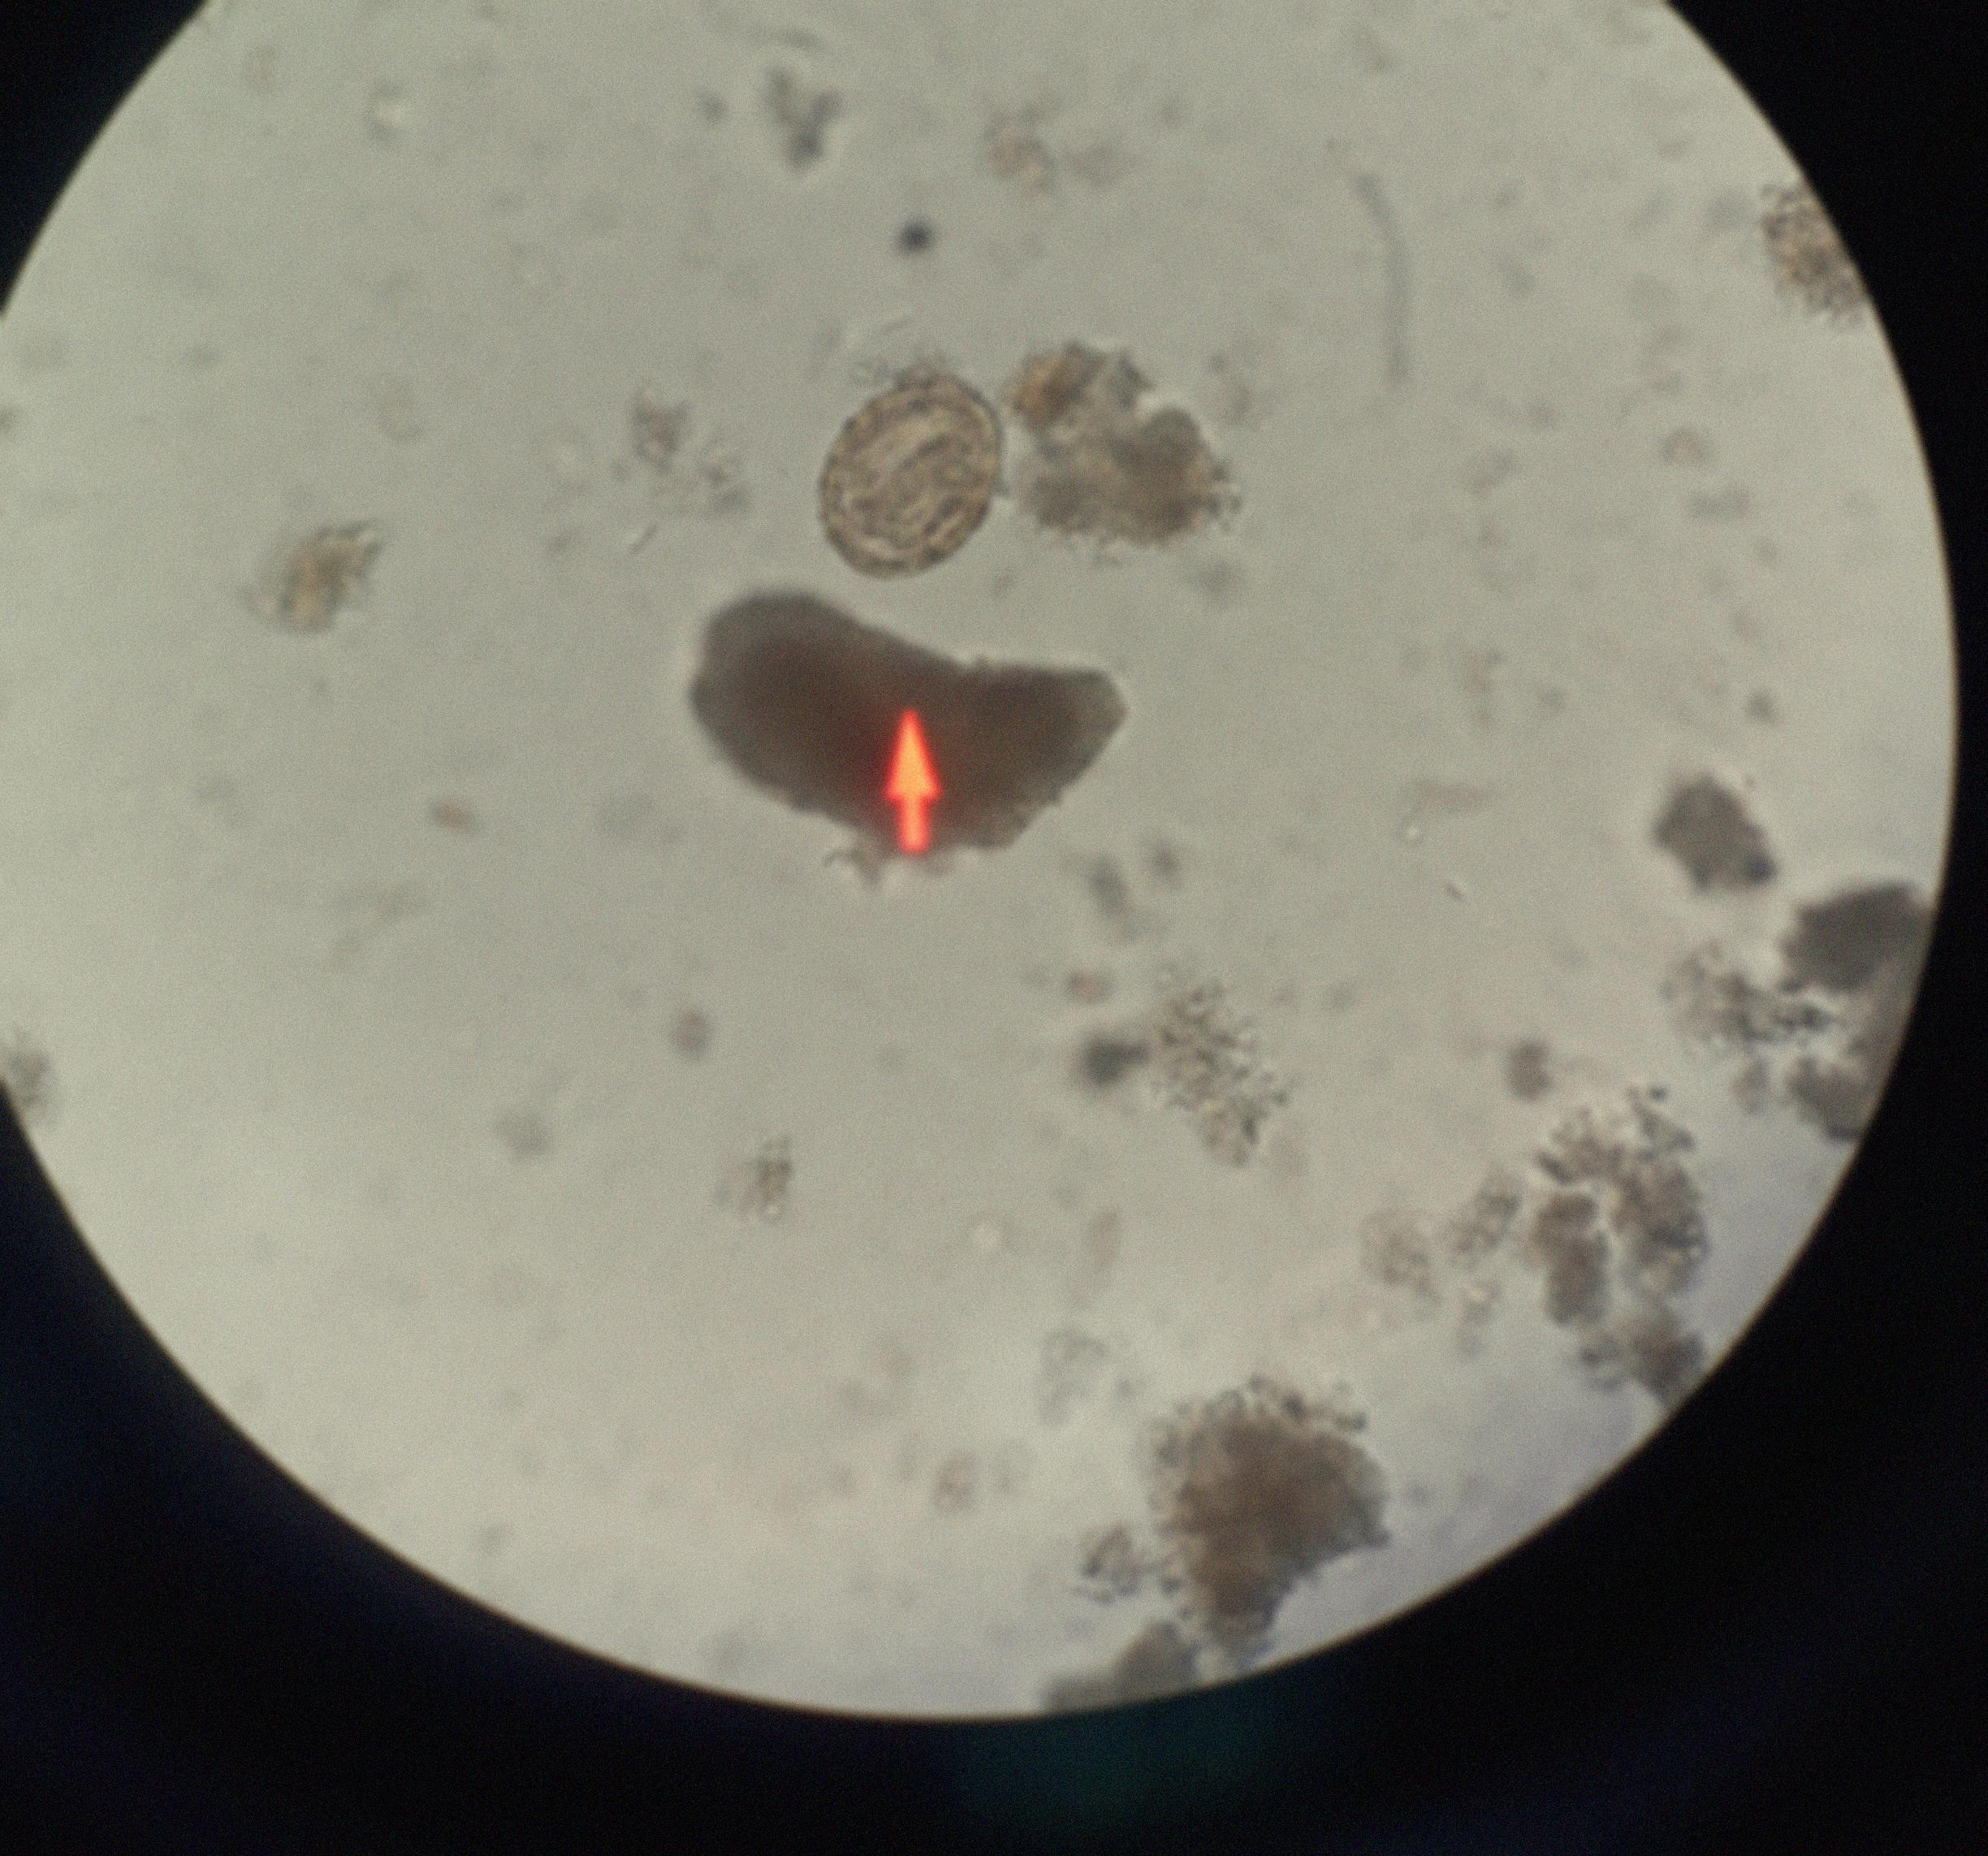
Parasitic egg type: Ascaris lumbricoides